Question:
Heres the code on the jsp:
'''
<form id="commentForm" name="commentForm" action="" method="post">
<ctl:vertScroll height="300" headerStyleClass="data_table_scroll" bodyStyleClass="data_table_scroll" enabled="${user.scrollTables}">
<ctl:sortableTblHdrSetup topTotal="false" href="show.whatif_edit_entry?entryId=${entry.entryId}"/>
<table class="data_table vert_scroll_table">
<tr>
<ctl:sortableTblHdr styleClass="center" title="Comments" property="comment" type="top">Comments</ctl:sortableTblHdr>
</tr>
<c:forEach var="comments" items="${entry.comments}">
<tr id="id${comments.id}">
<td id="comments-${comments.id}" class="wrappable" style="width:400px;">${comments.comment}</td>
</tr>
</c:forEach>
<c:if test="${lock.locked || form.entryId < 0 }">
<%-- This is the row for adding a new comment. --%>
<tr id="commentRow">
<td>
You have <strong><span id="commentsCounter">${const['COMMENT_MAX_LENGTH'] - fn:length(commentForm.comment)}</span></strong> characters left.<br/>
<textarea id="comment" name="comment" rows="2" cols="125" style="width:395px;"
onkeypress="characterCounter('commentsCounter',${const['COMMENT_MAX_LENGTH']}, this)"
onkeydown="characterCounter('commentsCounter',${const['COMMENT_MAX_LENGTH']}, this)"
onkeyup="characterCounter('commentsCounter',${const['COMMENT_MAX_LENGTH']}, this)">
</textarea>
<a href="javascript:addComment();"><img src="../images/icon_add.gif" border="0" alt="Add"/></a>
</td>
</tr>
'''
we got some css for wrappable...am I calling it right??
'''
td.wrappable,
table.data_table td.wrappable
{
white-space: normal;
}
'''
thanks for the help..... : )
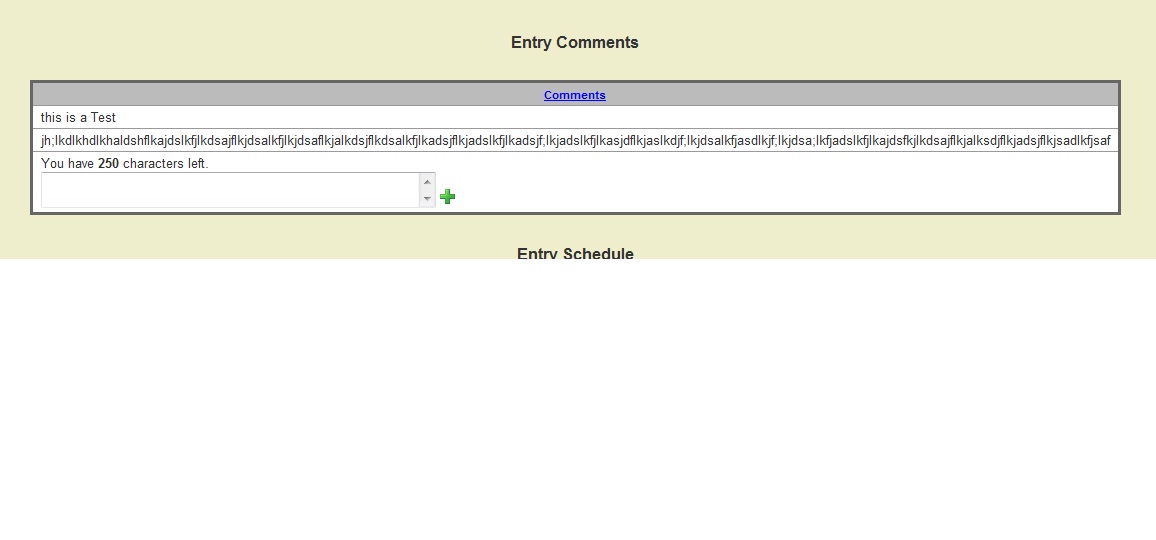
Answer: In my experience, things will not wrap unless they have a space in them. In this example, the guy splits long words in PHP with spaces: <URL>
There is also a word-wrap setting in CSS which can break a long word apart: <URL>